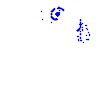
Particle: kaon